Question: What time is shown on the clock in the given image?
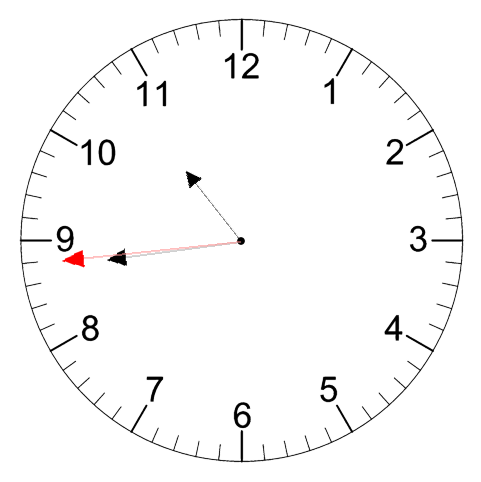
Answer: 10:43:44